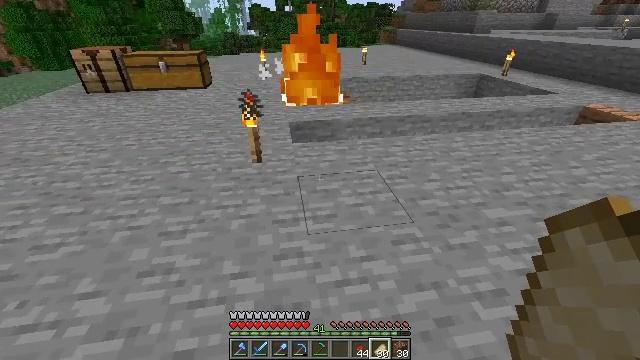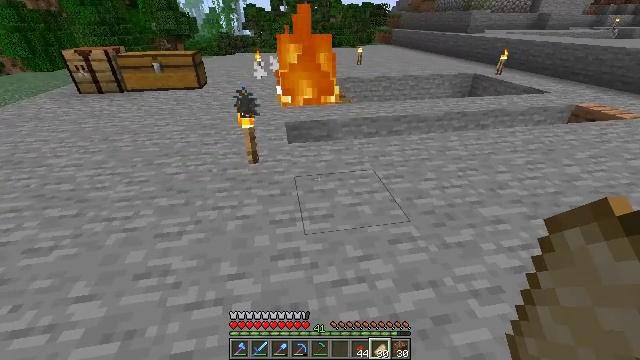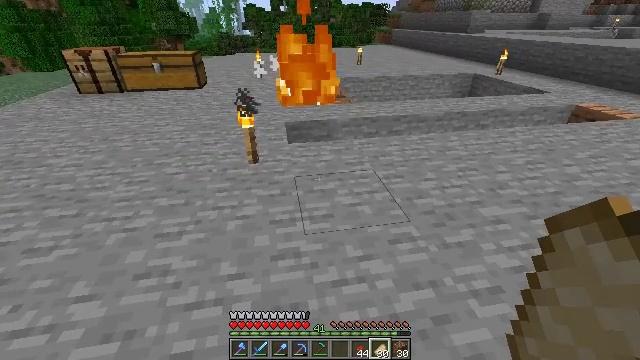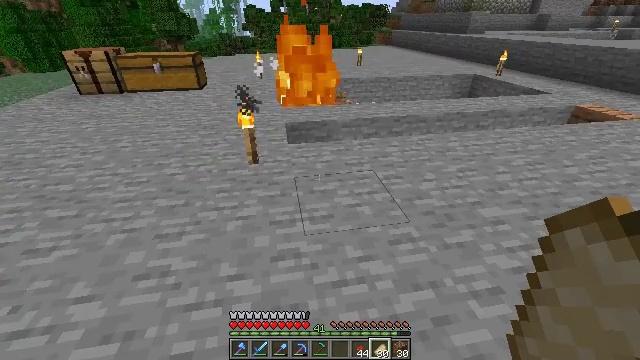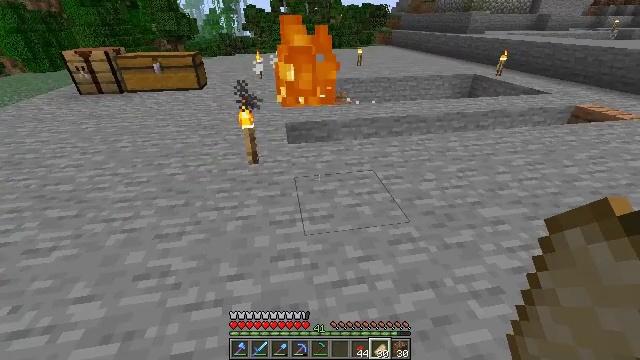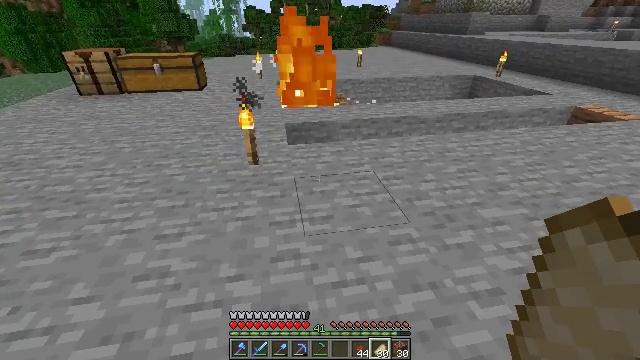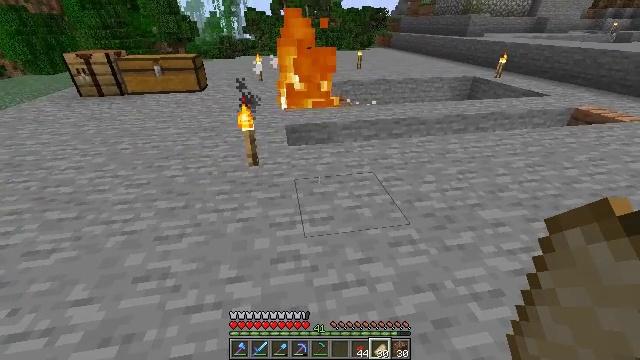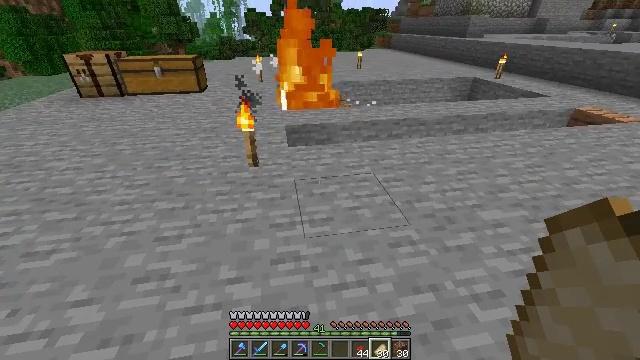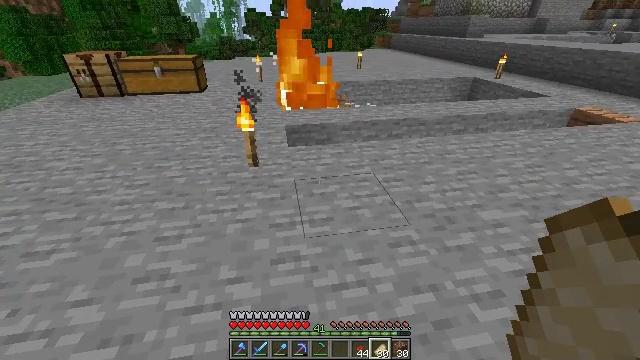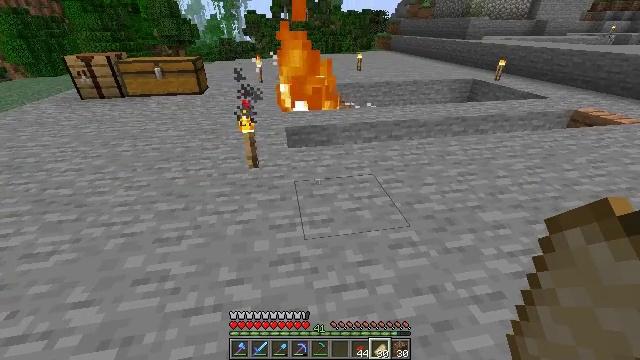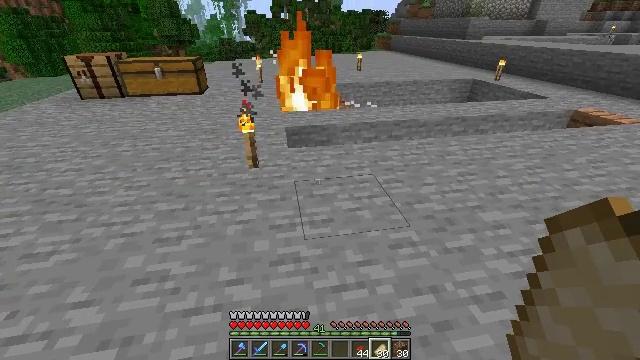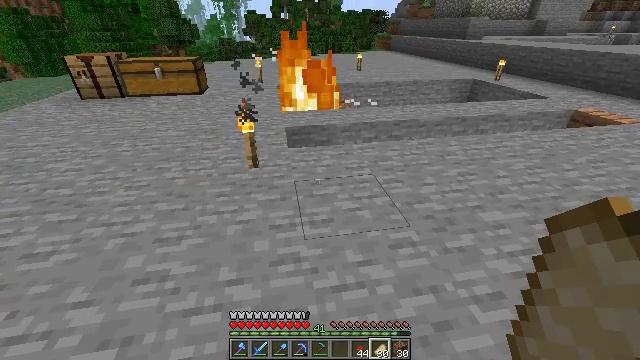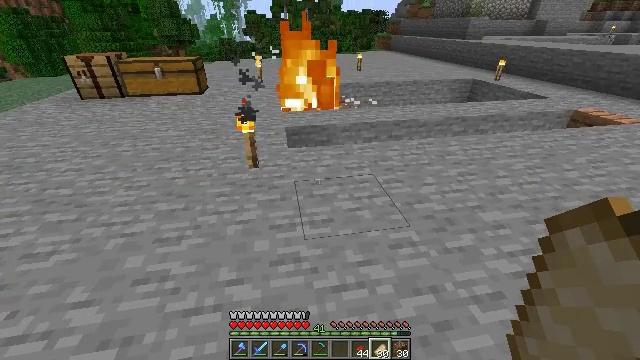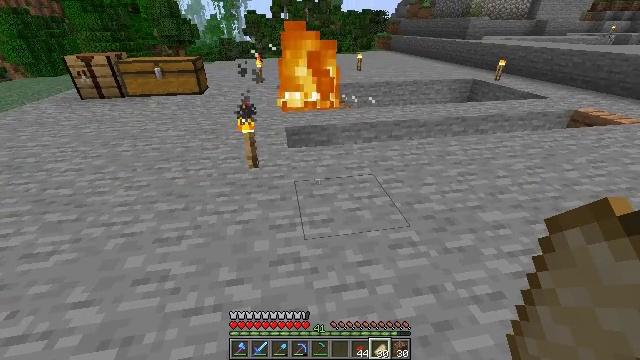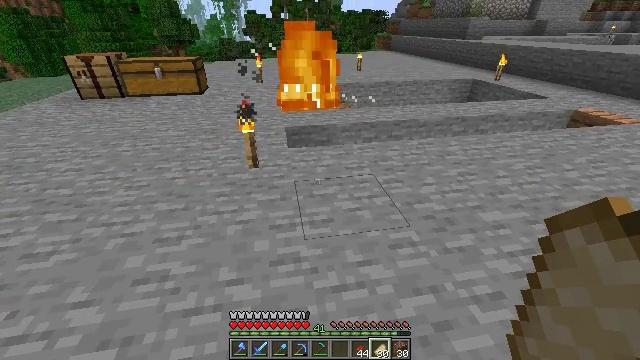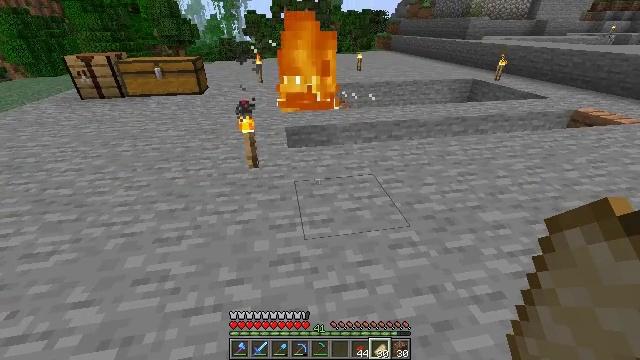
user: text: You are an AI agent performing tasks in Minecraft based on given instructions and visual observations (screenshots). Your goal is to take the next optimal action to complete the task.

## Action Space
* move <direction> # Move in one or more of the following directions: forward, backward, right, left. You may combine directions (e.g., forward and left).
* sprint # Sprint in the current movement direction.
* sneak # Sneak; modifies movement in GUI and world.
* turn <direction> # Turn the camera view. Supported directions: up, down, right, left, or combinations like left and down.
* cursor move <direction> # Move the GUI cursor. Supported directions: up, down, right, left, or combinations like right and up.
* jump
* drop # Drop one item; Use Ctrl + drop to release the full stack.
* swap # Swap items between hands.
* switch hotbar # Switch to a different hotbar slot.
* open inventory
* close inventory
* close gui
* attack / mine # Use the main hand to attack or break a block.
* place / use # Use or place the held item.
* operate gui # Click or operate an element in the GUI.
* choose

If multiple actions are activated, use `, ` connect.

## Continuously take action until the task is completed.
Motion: motion action
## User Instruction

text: Interact with the crafting table to obtain a dried kelp block.
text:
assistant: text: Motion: no_op
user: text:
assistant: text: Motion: no_op
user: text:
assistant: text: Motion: no_op
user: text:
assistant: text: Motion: no_op
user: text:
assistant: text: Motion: no_op
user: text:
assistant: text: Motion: no_op
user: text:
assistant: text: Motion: no_op
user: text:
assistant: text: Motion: no_op
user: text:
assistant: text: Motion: no_op
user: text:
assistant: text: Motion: no_op
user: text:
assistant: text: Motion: no_op
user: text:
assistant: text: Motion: no_op
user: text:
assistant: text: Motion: no_op
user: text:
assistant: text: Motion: no_op
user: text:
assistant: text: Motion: no_op
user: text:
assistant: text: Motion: no_op
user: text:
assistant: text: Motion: no_op
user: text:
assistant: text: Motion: no_op
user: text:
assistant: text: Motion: no_op
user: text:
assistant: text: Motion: no_op
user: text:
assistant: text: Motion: no_op
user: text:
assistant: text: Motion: no_op
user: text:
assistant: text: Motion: no_op
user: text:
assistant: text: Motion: no_op
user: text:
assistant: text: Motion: turn right
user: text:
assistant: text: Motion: turn right
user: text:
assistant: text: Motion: turn right
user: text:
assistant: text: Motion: turn right
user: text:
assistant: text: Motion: turn right
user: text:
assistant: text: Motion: turn right